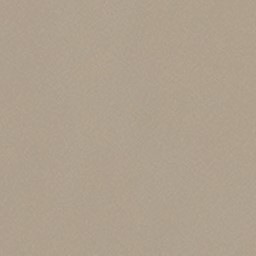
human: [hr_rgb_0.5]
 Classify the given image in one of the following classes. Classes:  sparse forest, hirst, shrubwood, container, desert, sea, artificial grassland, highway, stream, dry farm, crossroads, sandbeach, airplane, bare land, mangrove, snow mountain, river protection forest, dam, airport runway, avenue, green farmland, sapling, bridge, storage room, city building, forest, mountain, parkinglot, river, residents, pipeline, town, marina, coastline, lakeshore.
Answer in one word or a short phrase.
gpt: desert